Question: I am using vba macros.
Task:
1) User will give two inputs viz. number of devices sold (column B) and week number (column A).
2) Search the excel file using these two and get the earnings.
(Conditions: 1. We dont have to modify anything in the excel file.2.And we have to first search 'devices sold' and then we can go to 'week number'.)
Note: Actually i have a different problem, this is generalization for that.
I used 'find' function but I dont understand why its working.
Please tell what is to be done.
Consider the input is '11' and 'week 3' (so search for '11' and then check if its corresponds to 'week 3' or not. If not, move to next. I tried this but ended up in an infinite loop.)

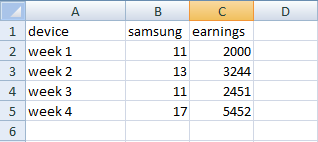
Answer: You are looking for a . A quick search gives several useful links, listed below. I have marked with * those that I have answered.
I have filtered out some of the links that actually deal with other issues.
As seen in the links, there are to achieve your goal. I personally prefer those that , using <URL>.
Since you mentioned that you need a VBA solution, you can use 'WorksheetFunction' to use an Excel formula in VBA code, or check answers to question 7.
1. Multiple Column vs Multiple Column Lookup *
2. Multiple-column based lookups in Excel *
3. Lookup Database (Multiple criteria)
4. Excel Lookup with multiple queries
5. Multiple VLOOKUP LOOKUP IF Statement?
6. Returning a value if three columns match in excel *
7. VLookup multiple columns
8. Comparing two columns in one Excel sheet, to two columns in another sheet, and if they match, copy data from another column *
9. Macro for vlookup with 2 vertical criteria *
10. http://spreadsheets.about.com/b/2014/01/08/excel-lookup-formula-using-multiple-criteria.htm
11. http://fiveminutelessons.com/learn-microsoft-excel/use-index-lookup-multiple-values-list
12. http://blogs.office.com/2012/04/26/using-multiple-criteria-in-excel-lookup-formulas/
13. http://www.xl-central.com/lookup-multiple-criteria.html
14. http://www.get-digital-help.com/2012/05/22/lookup-multiple-values-in-different-columns-and-return-a-single-value/
PS: The (probably partial) list of (probably) duplicated questions provided above shows the usefulness of what was proposed in <URL>